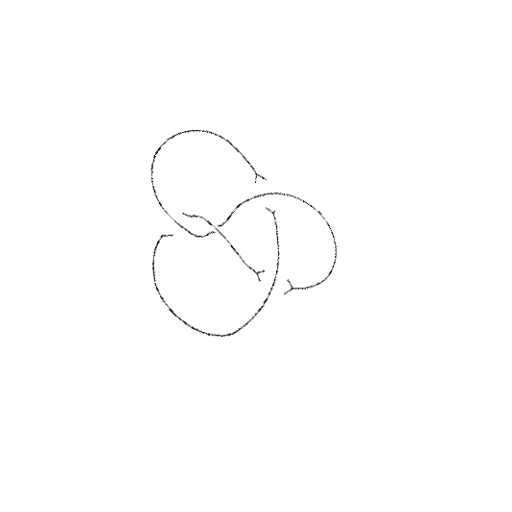
Crossing number: 4